The plot shows how the frequency content of a rotor-rig vibration signal evolves over time (STFT spectrogram). Diagnose the rotating machine from this image, choosing from: normal, misalignment, unbalance, looseness.
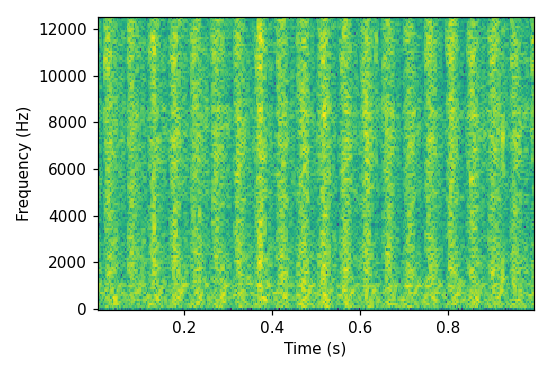
Answer: looseness